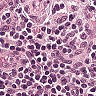
Metastatic tissue present: no